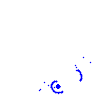
Particle: pion